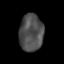
Tissue: lung
Cell type: Epithelial cells
Senescence score: 0.217
Nuclear area (px): 868
Mean DAPI intensity: 78.674